Question: I am working with eclipse . When Eclipse restart / open , I am unable to work until the builder , building workspace or finished . How can I reduce this timing ?
Please look at the screenshot .

Sometimes my eclipse is hanged due to that . I am unable to continue my work process . It happened not only on restart . For eclipse project open / close . Any solution regarding this ?
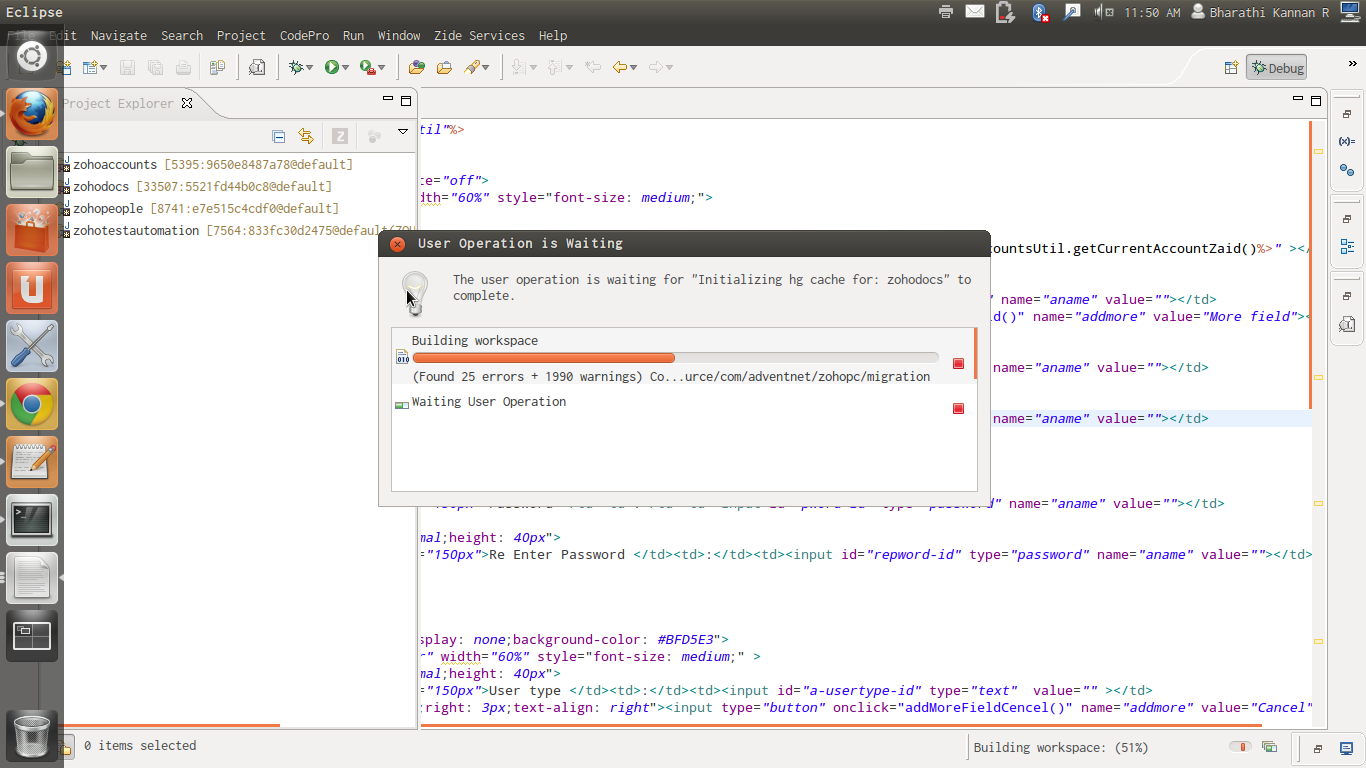
Answer: One good way is to suspend all the validation when ever you create a new work space in eclipse, this will reduce some of time at eclipse start up
For this go to 'window --> preferences' there search for 'validation' and check 'suspend all validators' See image for more detail

Hope it will help you.